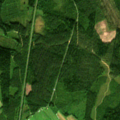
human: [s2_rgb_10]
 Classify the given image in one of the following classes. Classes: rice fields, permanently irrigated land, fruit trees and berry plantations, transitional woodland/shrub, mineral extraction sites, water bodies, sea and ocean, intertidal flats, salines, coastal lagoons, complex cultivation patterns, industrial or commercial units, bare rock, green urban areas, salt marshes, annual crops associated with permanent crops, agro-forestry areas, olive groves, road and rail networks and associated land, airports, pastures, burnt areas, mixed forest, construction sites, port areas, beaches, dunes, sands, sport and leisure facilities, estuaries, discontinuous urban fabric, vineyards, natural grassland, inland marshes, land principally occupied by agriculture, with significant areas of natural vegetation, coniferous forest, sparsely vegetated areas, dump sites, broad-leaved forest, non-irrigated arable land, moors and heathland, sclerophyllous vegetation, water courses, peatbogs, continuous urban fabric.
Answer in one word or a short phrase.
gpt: non-irrigated arable land, coniferous forest, mixed forest, transitional woodland/shrub